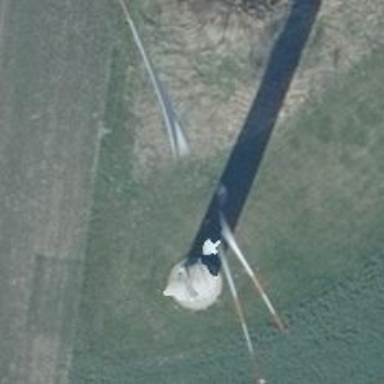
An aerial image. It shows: Wind-powered generator.